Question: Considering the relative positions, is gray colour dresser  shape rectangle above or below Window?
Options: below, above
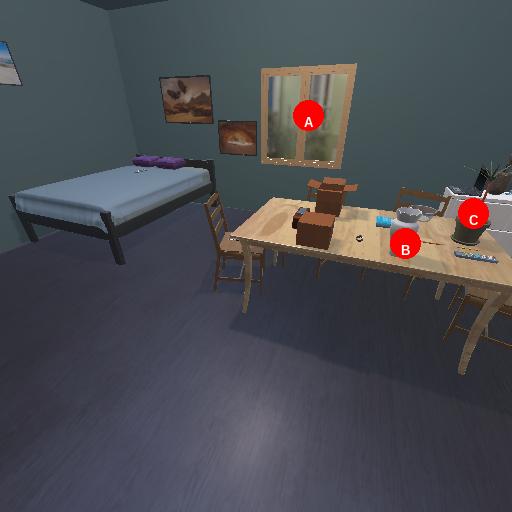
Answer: below